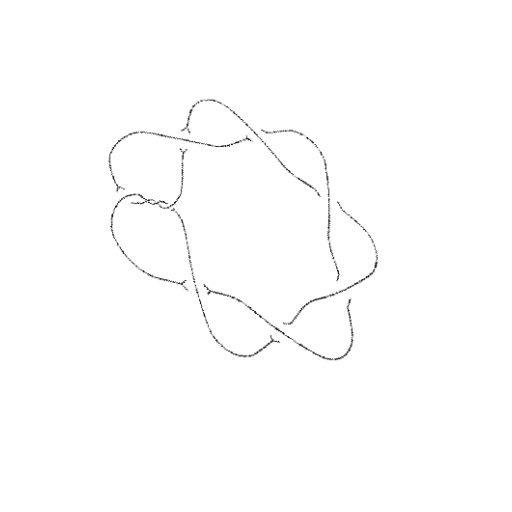
Crossing number: 10